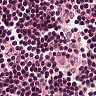
Metastatic tissue present: no